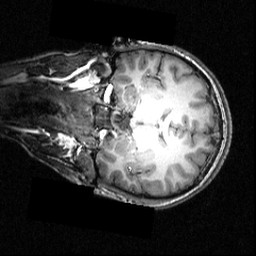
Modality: T1w
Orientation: coronal
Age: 20
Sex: female
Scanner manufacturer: siemens
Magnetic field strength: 3.951 T
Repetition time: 1.5 s
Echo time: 0.00335 s